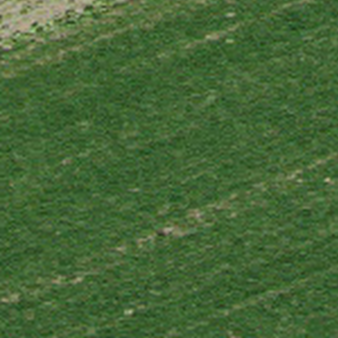
Label: other